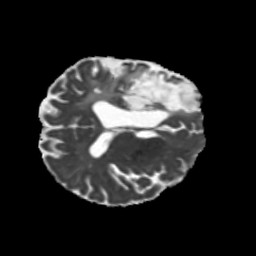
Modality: MD
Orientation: axial
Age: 60
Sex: male
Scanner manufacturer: siemens
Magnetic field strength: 3 T
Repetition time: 5.25 s
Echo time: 0.08 s